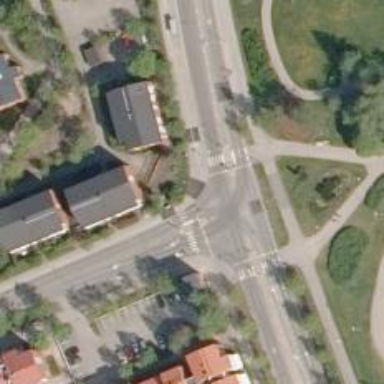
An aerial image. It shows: Asphalt cycleway.